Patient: sex F, age 62
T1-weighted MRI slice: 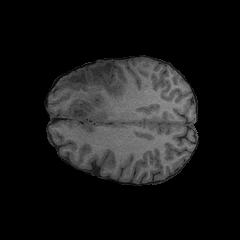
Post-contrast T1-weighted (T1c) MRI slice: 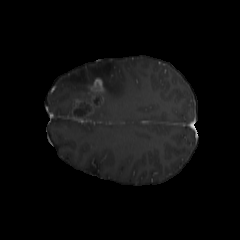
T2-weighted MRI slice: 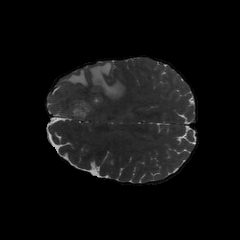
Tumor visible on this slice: yes
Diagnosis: Glioblastoma, IDH-wildtype
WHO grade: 4